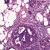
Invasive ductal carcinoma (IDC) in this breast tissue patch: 0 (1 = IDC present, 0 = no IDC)